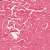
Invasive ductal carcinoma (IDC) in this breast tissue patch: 0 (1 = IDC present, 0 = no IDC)